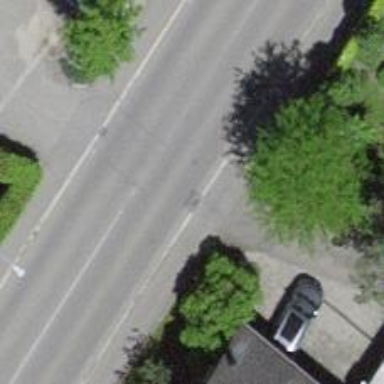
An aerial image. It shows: Residential road with asphalt surface.